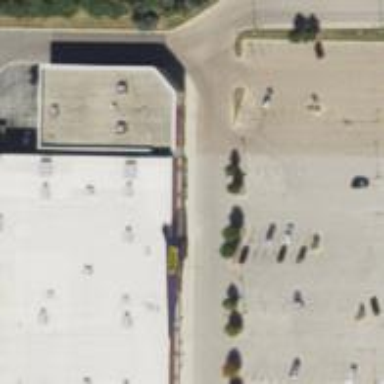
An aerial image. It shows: Retail building.